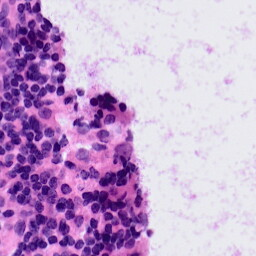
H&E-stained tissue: LymphNode